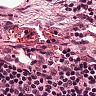
Metastatic tissue present: no